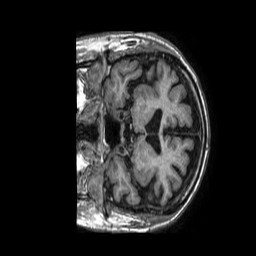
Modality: T1w
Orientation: coronal
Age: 74
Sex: male
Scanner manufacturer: philips
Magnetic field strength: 1.5 T
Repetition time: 0.007187 s
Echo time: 0.003312 s